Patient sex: F
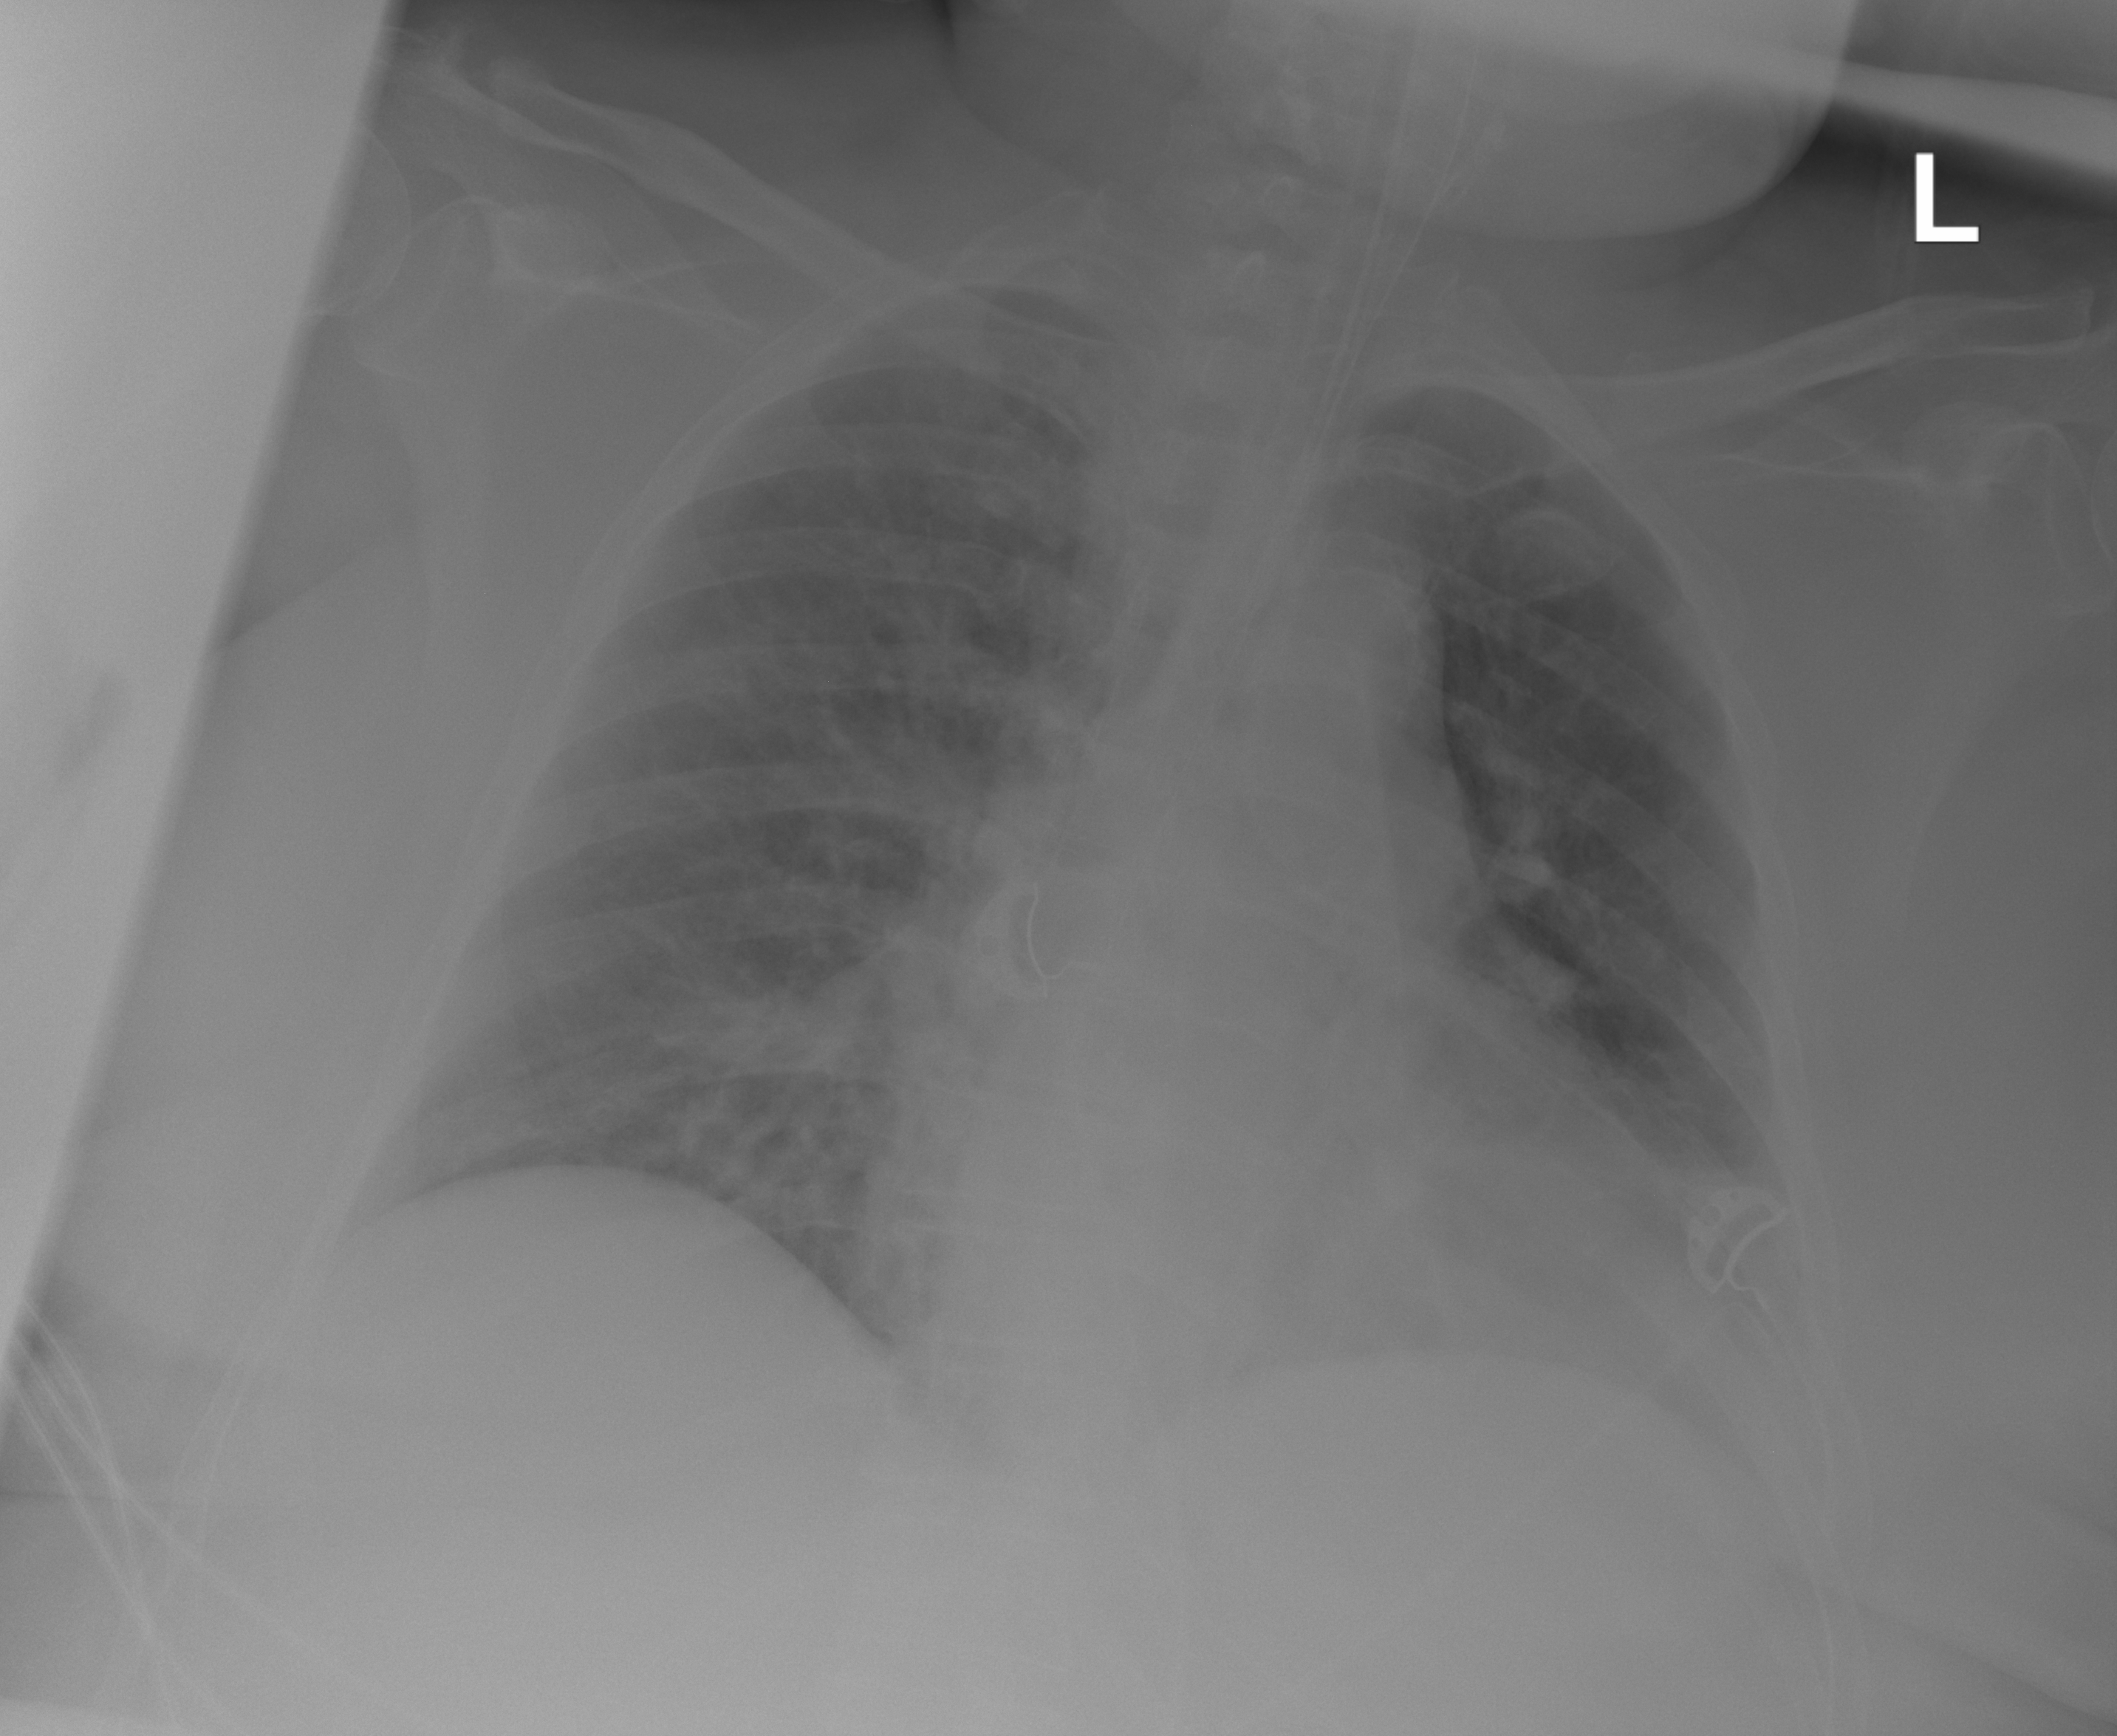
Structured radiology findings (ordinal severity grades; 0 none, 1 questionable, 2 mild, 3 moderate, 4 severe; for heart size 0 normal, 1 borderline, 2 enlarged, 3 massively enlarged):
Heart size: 2
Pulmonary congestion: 2
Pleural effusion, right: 0
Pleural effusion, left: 0
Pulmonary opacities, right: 1
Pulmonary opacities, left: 0
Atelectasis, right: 2
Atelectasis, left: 2